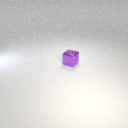
small purple metal cube